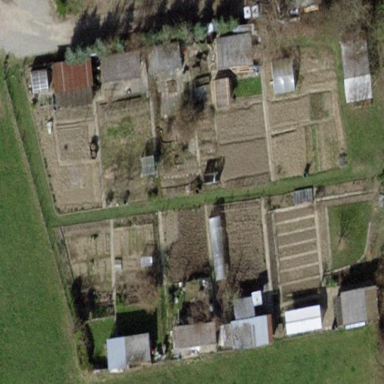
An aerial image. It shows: Area designated for allotments.